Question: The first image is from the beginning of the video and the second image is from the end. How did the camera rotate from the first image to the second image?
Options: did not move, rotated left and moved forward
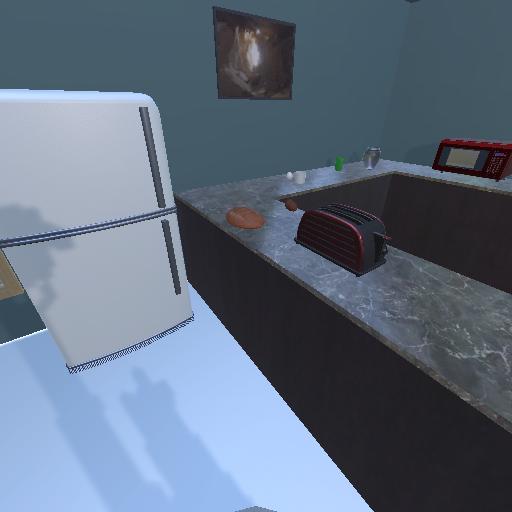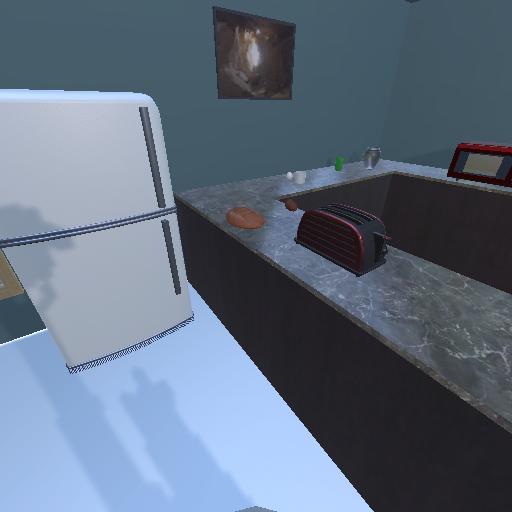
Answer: did not move